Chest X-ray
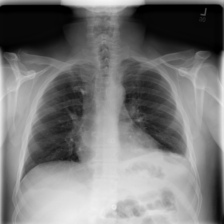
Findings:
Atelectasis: negative
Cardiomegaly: negative
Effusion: negative
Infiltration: negative
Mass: negative
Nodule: negative
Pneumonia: negative
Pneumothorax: negative
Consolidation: negative
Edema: negative
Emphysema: negative
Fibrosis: negative
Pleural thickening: negative
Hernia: negative